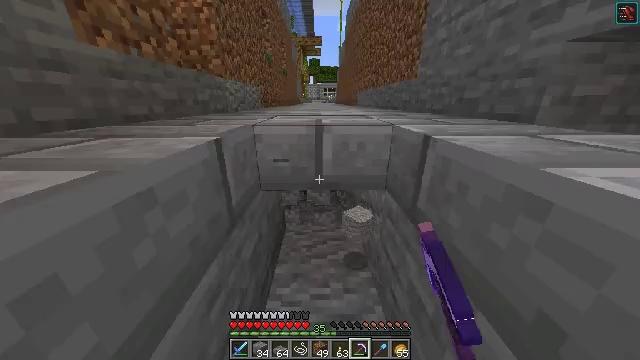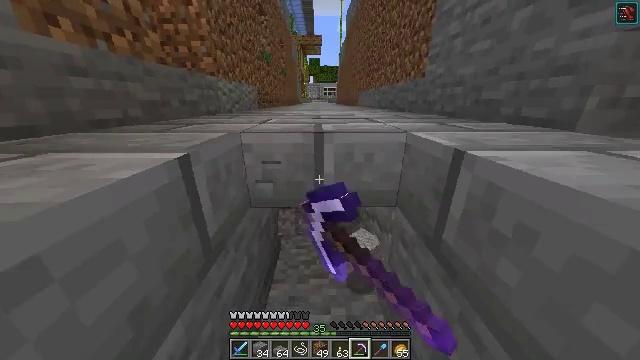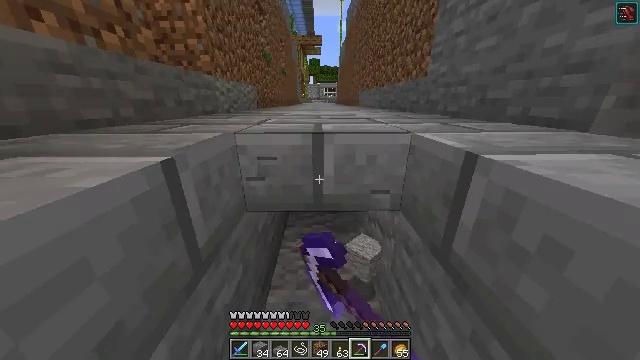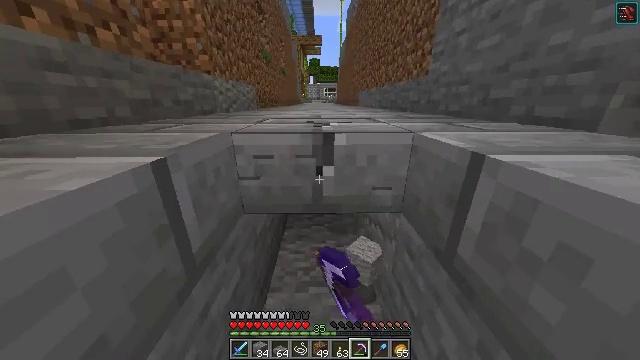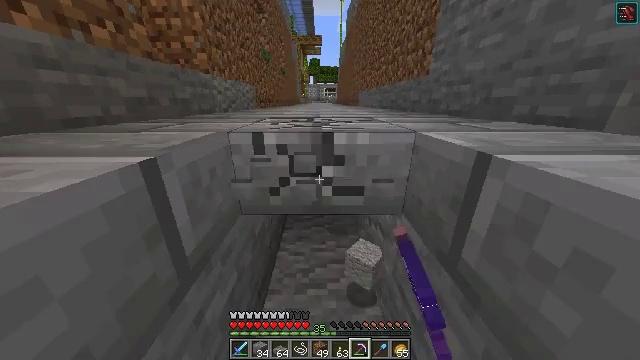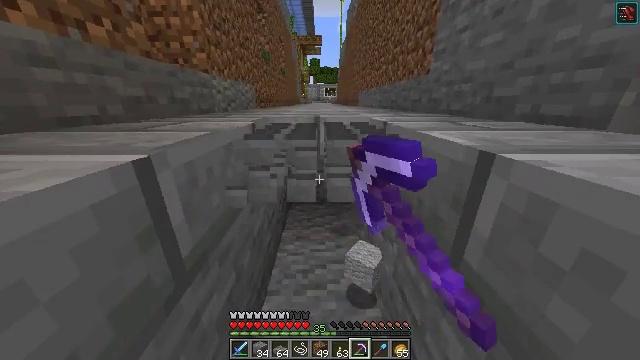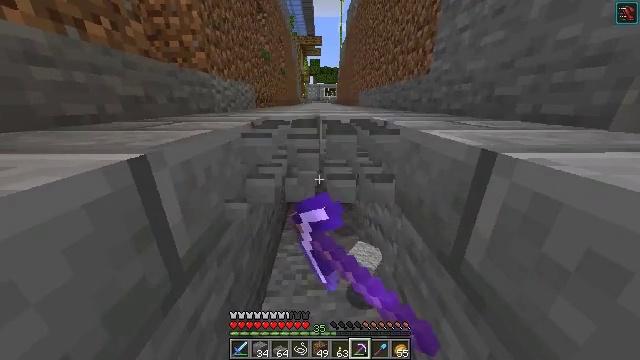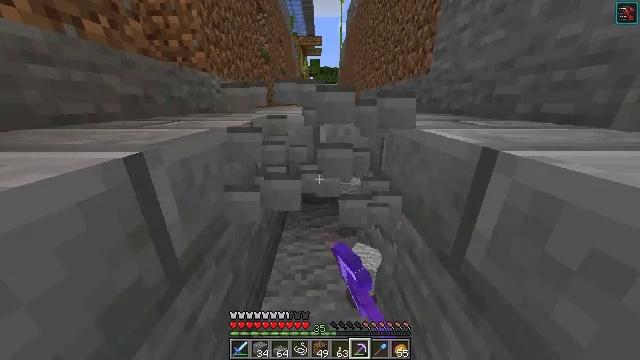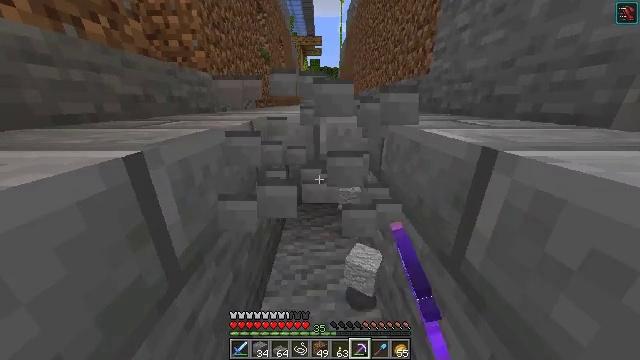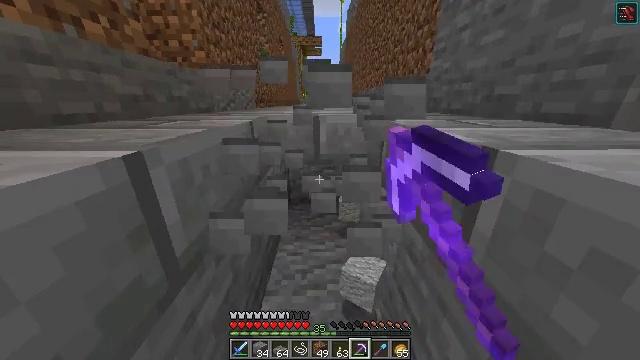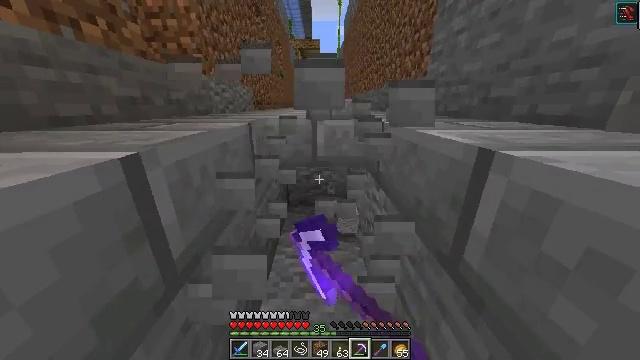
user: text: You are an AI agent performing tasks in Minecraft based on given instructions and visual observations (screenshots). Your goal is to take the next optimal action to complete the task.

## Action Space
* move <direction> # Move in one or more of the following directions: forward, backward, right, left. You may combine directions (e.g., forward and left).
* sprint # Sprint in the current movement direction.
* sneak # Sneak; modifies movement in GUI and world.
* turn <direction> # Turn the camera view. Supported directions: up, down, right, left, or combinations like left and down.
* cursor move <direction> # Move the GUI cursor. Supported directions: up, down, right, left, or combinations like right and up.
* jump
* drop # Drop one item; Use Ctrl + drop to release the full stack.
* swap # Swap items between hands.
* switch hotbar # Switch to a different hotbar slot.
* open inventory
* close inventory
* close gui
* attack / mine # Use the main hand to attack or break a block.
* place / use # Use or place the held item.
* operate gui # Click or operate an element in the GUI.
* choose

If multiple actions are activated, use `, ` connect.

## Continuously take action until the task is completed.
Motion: motion action
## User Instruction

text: Break the stone brick slab to recycle it.
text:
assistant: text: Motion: attack / mine
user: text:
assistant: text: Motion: attack / mine
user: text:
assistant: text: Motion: attack / mine
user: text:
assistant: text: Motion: attack / mine
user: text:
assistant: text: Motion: attack / mine
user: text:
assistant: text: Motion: attack / mine
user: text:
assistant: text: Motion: attack / mine
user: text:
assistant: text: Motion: attack / mine
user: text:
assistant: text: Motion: attack / mine
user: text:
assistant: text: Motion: attack / mine
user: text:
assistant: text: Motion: attack / mine